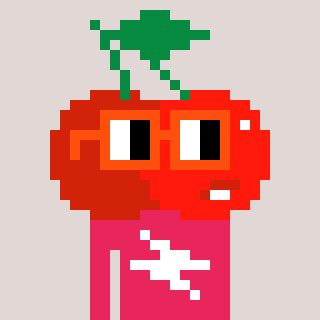
a pixel art character with square orange glasses, a cherry-shaped head and a redpinkish-colored body on a warm background